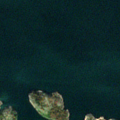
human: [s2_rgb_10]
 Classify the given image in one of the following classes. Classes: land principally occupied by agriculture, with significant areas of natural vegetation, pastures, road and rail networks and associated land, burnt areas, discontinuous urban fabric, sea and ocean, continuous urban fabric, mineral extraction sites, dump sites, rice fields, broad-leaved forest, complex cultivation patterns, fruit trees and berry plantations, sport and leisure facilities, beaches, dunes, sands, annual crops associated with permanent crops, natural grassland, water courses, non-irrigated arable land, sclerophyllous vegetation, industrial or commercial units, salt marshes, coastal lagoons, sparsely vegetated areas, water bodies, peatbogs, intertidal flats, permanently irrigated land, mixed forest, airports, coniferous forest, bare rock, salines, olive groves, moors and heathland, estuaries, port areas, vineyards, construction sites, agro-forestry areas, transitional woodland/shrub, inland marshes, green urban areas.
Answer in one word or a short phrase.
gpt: non-irrigated arable land, mixed forest, sea and ocean